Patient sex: M
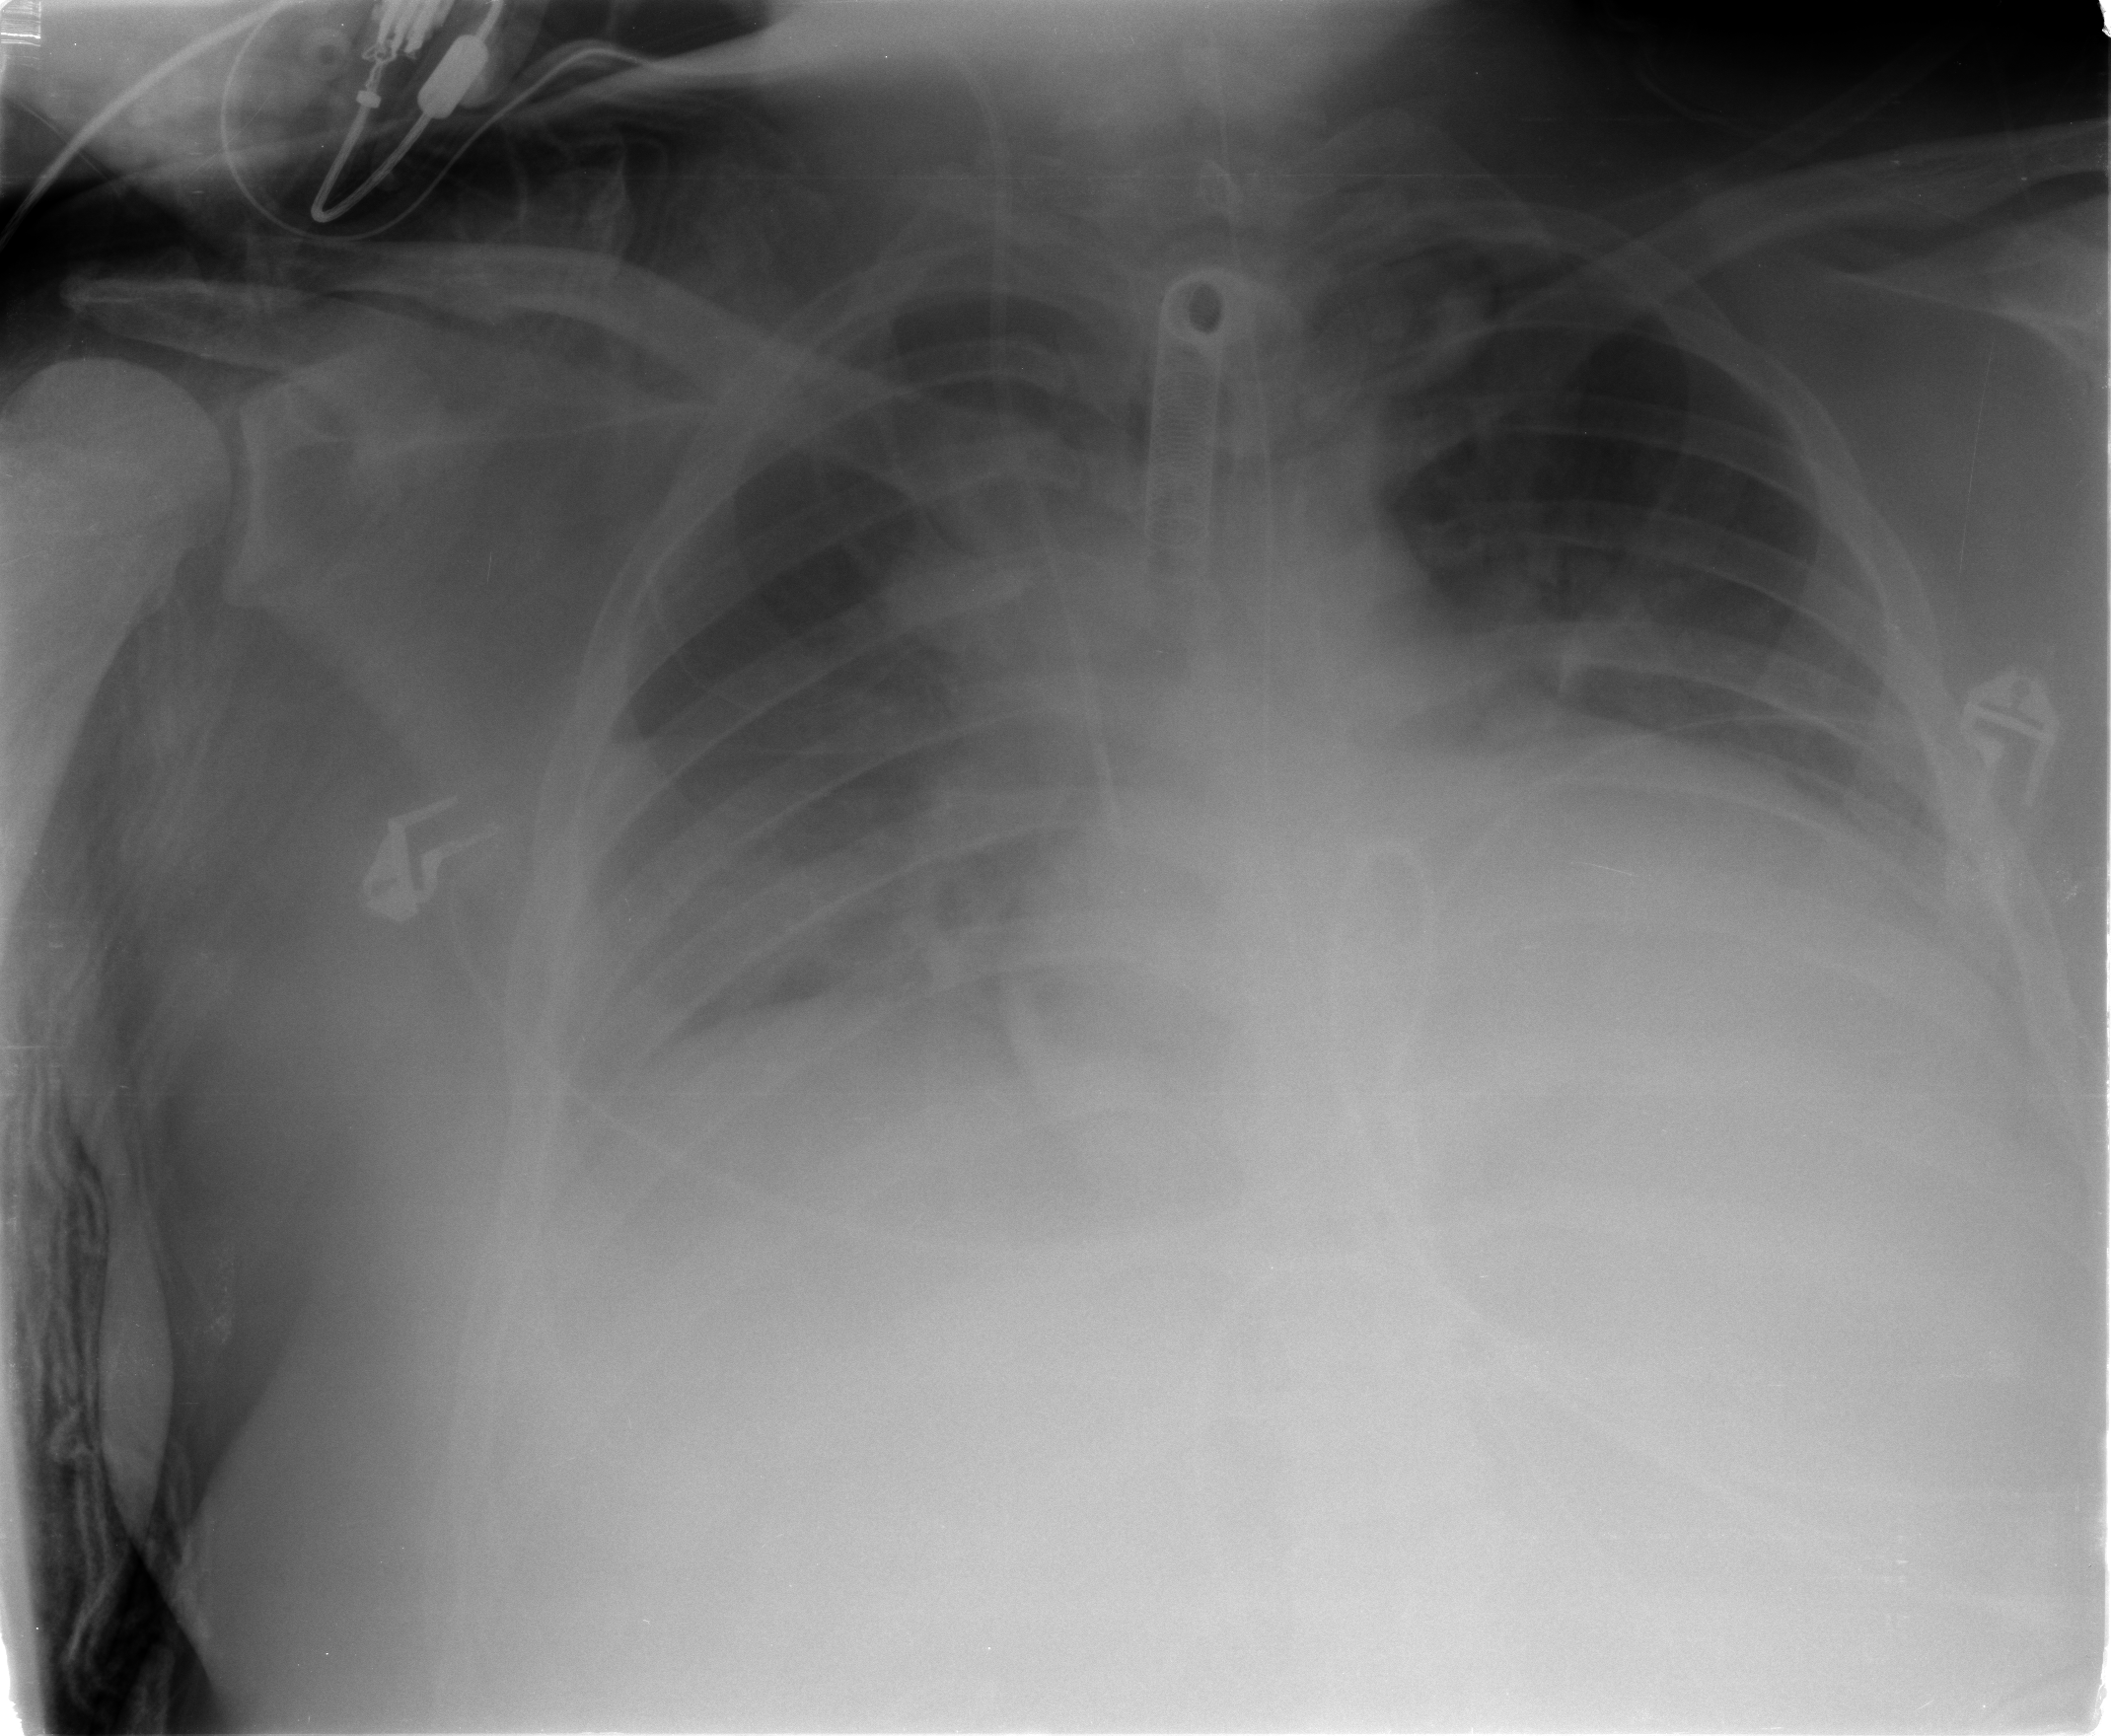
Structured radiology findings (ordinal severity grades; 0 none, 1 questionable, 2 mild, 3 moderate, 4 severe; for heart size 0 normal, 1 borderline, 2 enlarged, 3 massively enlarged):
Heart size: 0
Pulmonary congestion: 0
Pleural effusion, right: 3
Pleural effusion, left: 2
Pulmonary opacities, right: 1
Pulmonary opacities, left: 2
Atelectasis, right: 2
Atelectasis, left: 2